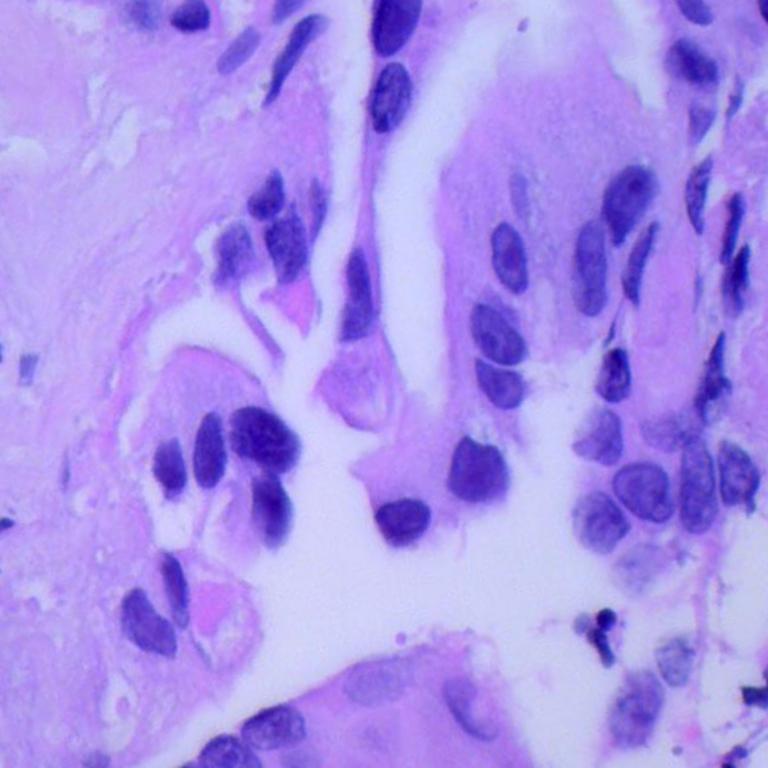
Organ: lung
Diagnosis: adenocarcinomas